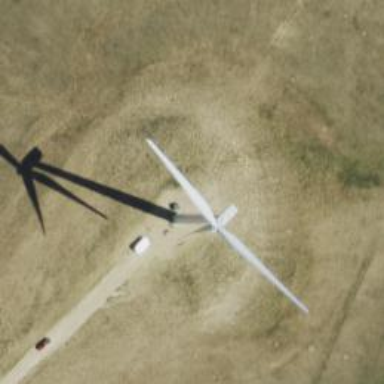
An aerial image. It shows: Wind generator powered by horizontal-axis wind turbine.